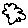
Label: cloud